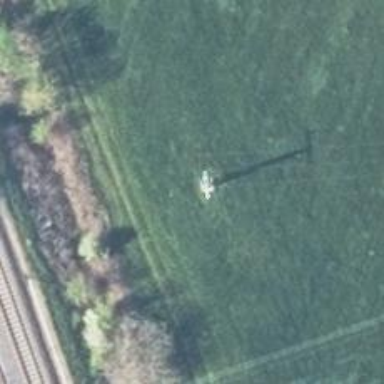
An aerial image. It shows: Cable for power transmission.